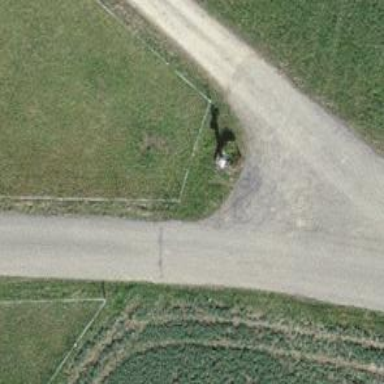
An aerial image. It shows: Historic wayside cross.